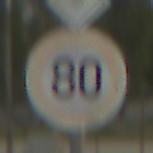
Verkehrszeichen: Geschwindigkeit80
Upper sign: Vorfahrtsstrasse
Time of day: MorningAfternoon
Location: Outdoor (Suburban)
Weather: PartlyCloudy
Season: NotSpecified
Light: Natural